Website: walmart
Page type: billing-address
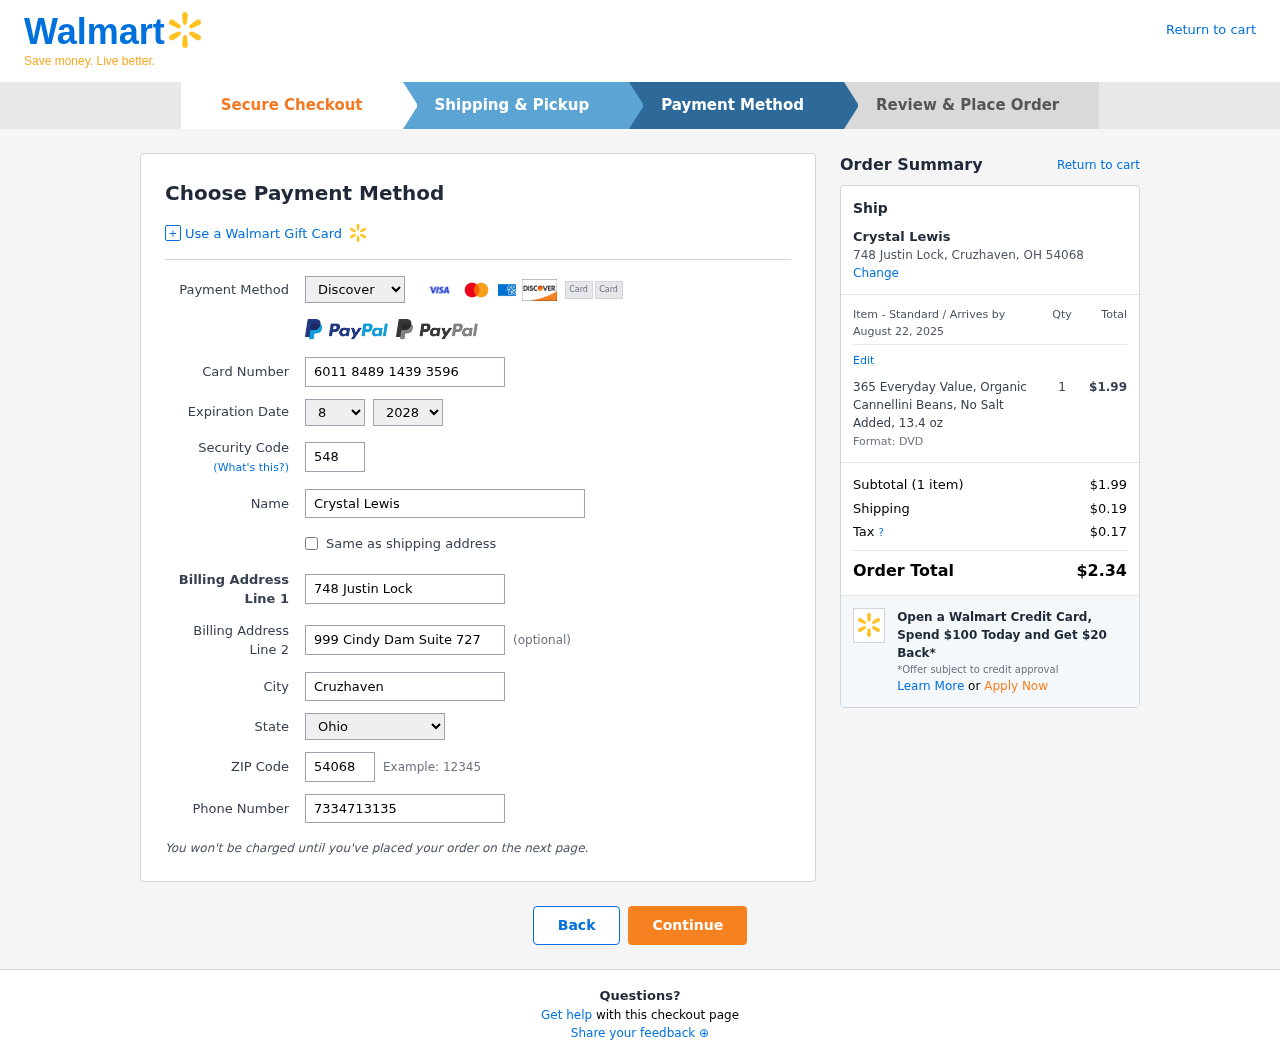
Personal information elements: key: PII_CARD_CVV
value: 548
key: PII_CARD_EXPIRY_MONTH
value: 08
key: PII_CARD_EXPIRY_YEAR
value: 28
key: PII_CARD_NUMBER
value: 6011 8489 1439 3596
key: PII_CARD_TYPE
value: Discover
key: PII_CITY
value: Cruzhaven
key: PII_CITY_STATE_ZIP
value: Cruzhaven, OH 54068
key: PII_FULLNAME
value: Crystal Lewis
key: PII_PHONE
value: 7334713135
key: PII_POSTCODE
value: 54068
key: PII_STATE
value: Ohio
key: PII_STREET
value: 748 Justin Lock
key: PII_STREET2
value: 999 Cindy Dam Suite 727
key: PII_FULLNAME2
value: Crystal Lewis
Product elements: key: PRODUCT1_NAME
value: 365 Everyday Value, Organic Cannellini Beans, No Salt Added, 13.4 oz
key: PRODUCT1_PRICE
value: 1.99
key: PRODUCT1_QUANTITY
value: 1
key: PRODUCT1_DESC
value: Format: DVD
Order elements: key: ORDER_DELIVERY_DATE
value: August 22, 2025
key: ORDER_NUM_ITEMS
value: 1
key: ORDER_SUBTOTAL
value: $1.99
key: ORDER_SHIPPING_COST
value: $0.19
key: ORDER_TAX
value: $0.17
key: ORDER_TOTAL
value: $2.34